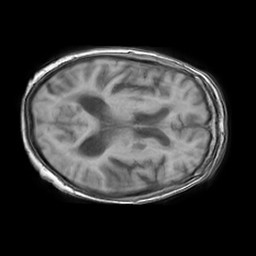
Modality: T1w
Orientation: axial
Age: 64
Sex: male
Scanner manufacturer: philips
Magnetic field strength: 1.5 T
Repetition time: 0.2065 s
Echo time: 0.00187 s